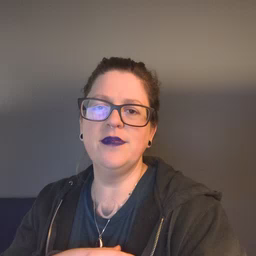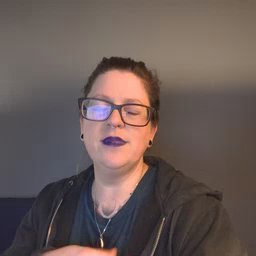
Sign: zipper